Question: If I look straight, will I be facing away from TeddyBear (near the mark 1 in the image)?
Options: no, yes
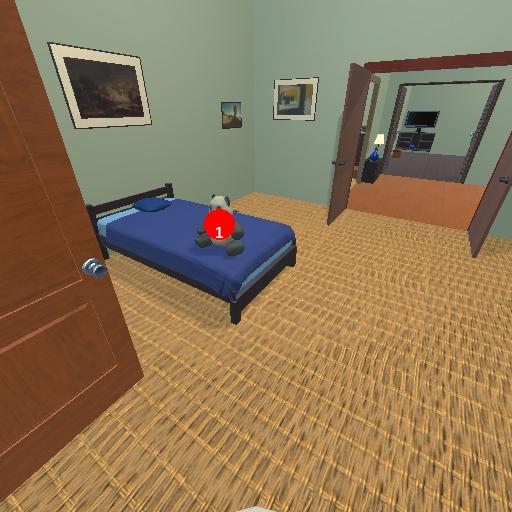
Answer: no